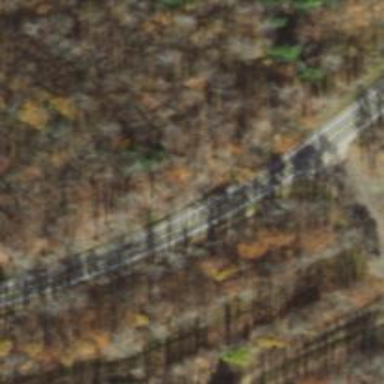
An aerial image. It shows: Abandoned railway crossing primary highway.